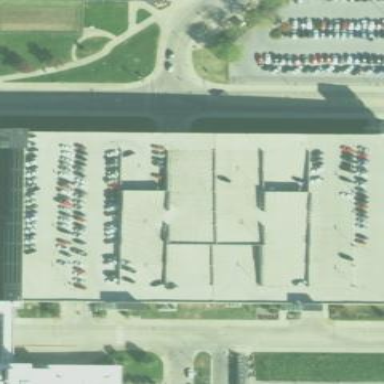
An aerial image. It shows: Multi-storey parking building.